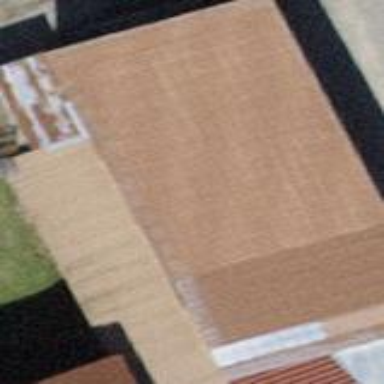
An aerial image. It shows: Simple house.